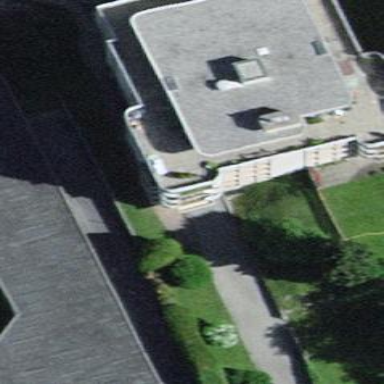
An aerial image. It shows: Image showing building with apartments.